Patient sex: M
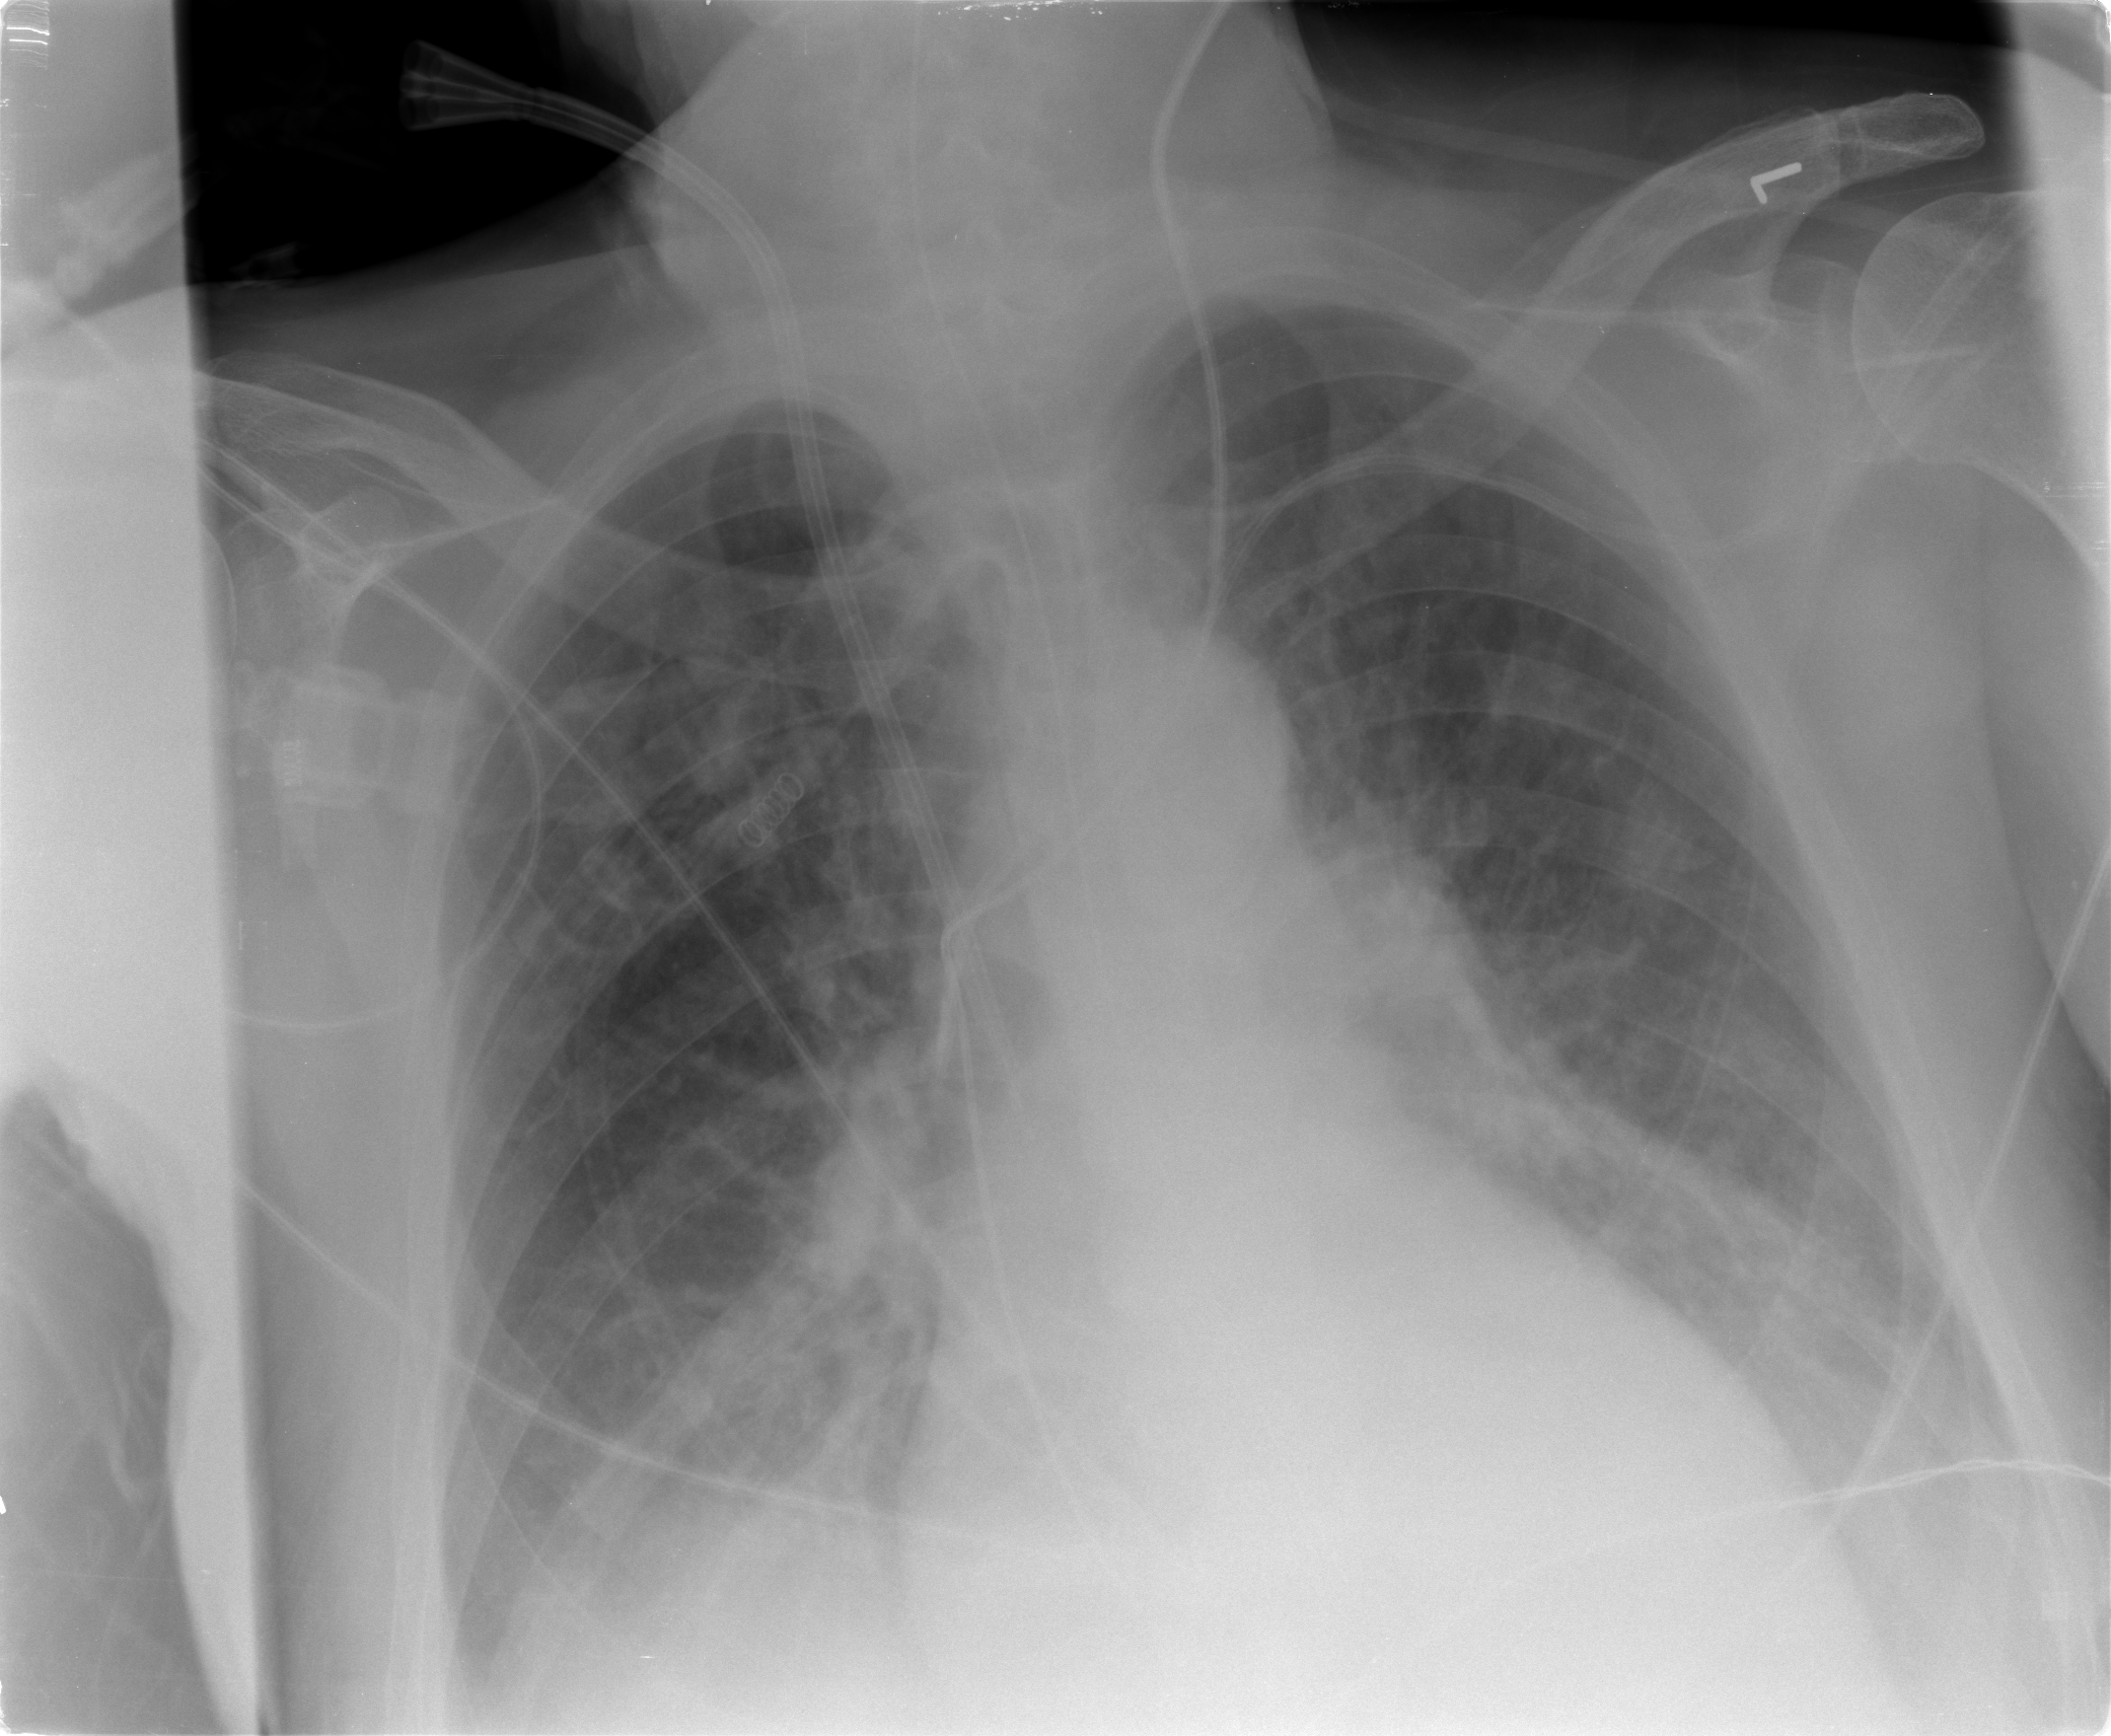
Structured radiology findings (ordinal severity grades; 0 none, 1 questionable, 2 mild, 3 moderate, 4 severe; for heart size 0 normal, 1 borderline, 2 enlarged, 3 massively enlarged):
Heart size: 2
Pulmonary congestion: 2
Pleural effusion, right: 0
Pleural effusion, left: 2
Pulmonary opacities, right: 2
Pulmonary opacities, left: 2
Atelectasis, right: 2
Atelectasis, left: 2